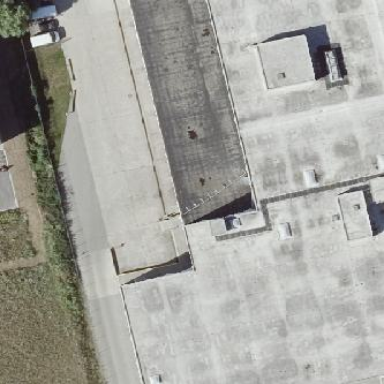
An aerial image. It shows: Building with flat roof.